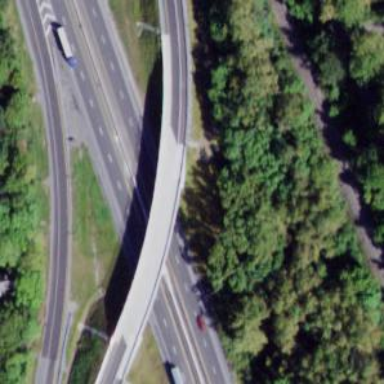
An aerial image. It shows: Motorway link bridge.